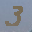
Label: 3